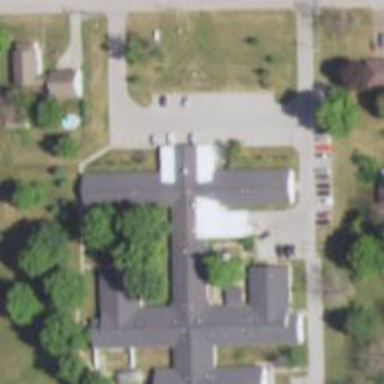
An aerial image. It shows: Nursing home.